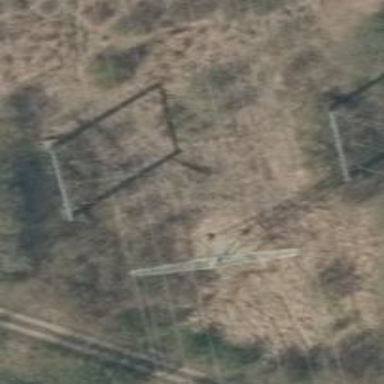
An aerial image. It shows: Three power lines with cables.